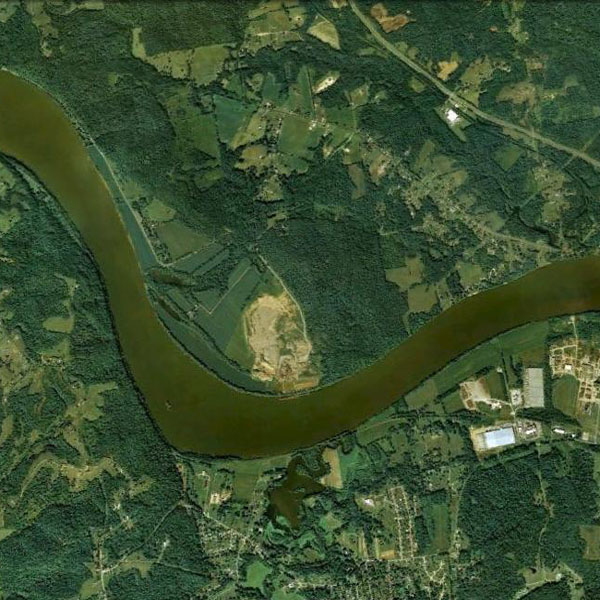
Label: River